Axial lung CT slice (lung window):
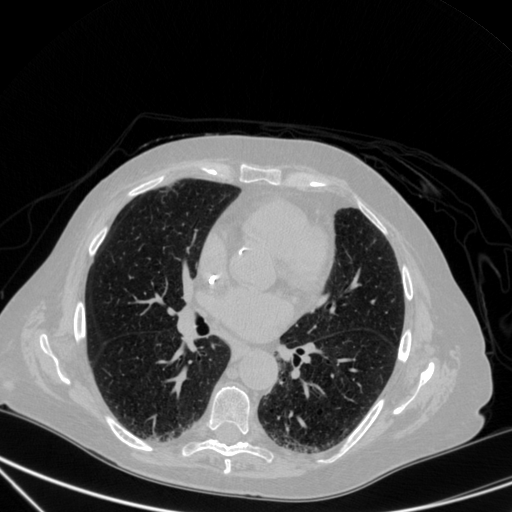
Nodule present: no